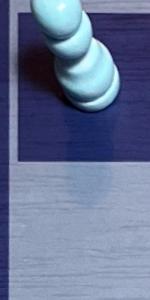
Label: Empty